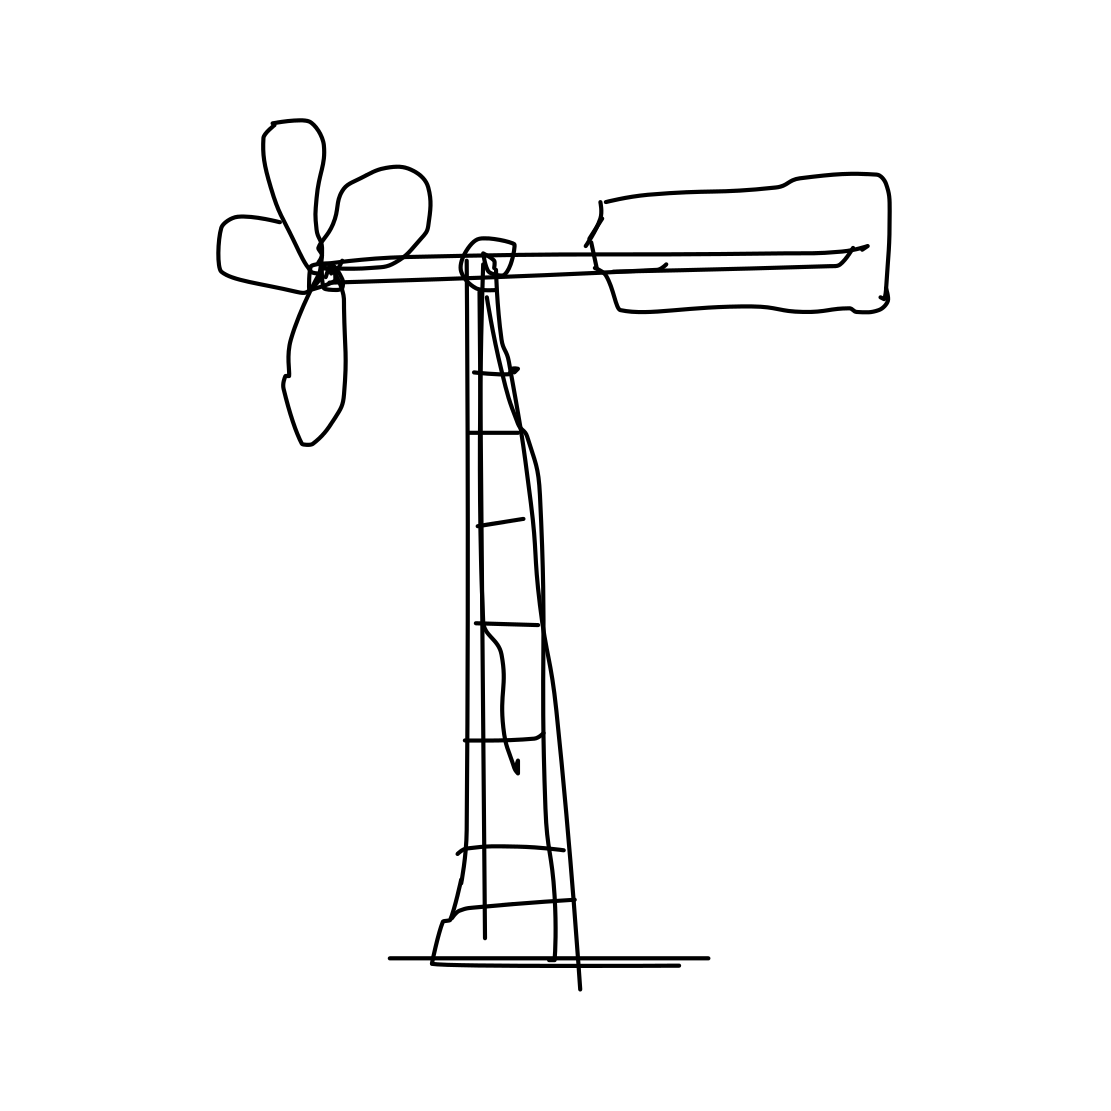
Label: windmill